Question: I'm very much a linux noob, so pardon me if I overlooked something trivial.
<URL>
I installed RVM, and ruby, and am using ruby 2.0.0. In the regular terminal (Ctrl+Alt+T), installing jekyll seems to do nothing (even though it says success).
But for some reason if I do it in the Ctrl+Alt+F1 shell, it works fine and as I'd expect it to. I have rebooted, re-installed ruby, still the same.
Is there something I need to add to my bashrc file? or my PATH? If so could someone please be so kind as to tell me exactly what to add and how to add it?
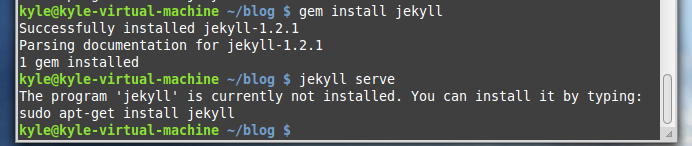
Answer: Got some insider help.
I guess in the terminal profile settings there is a 'Run command as a login shell' that needed to be checked. Everything works as normal now.